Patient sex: F
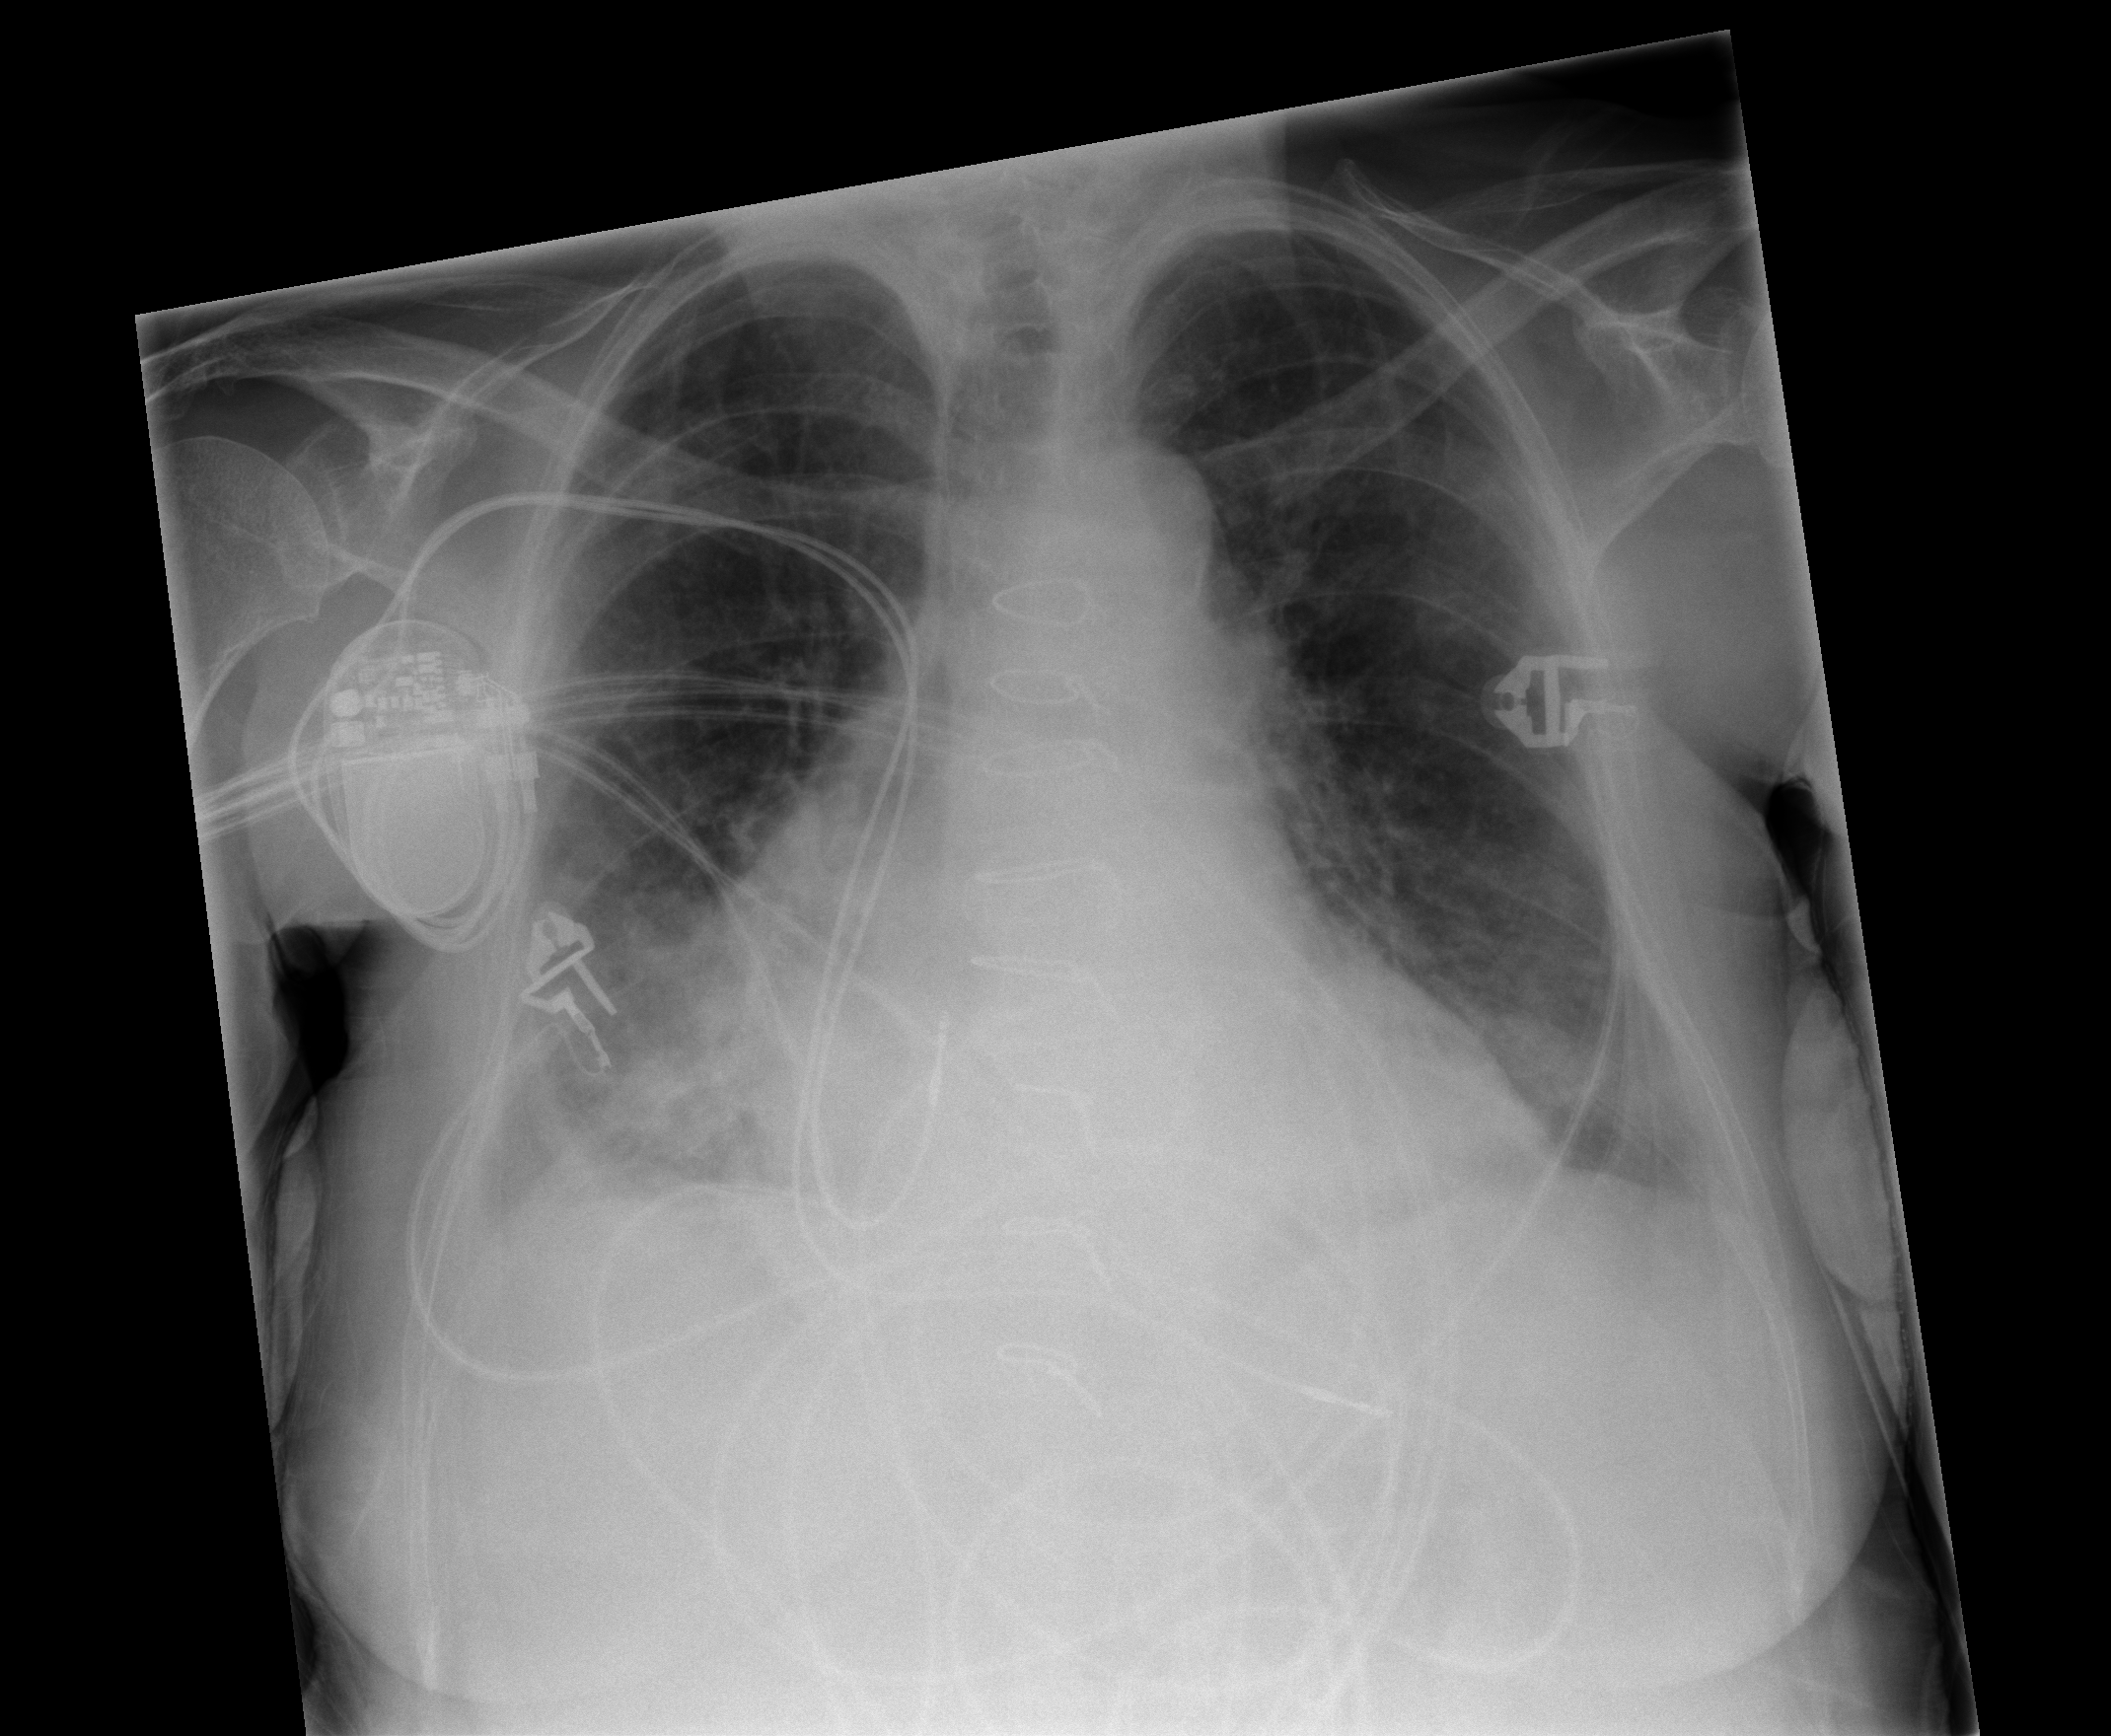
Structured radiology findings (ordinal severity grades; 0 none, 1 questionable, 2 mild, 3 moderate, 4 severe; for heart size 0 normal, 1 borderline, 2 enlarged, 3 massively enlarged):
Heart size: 2
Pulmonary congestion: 1
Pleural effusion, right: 2
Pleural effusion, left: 2
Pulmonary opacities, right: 1
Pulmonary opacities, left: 1
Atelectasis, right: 2
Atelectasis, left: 2